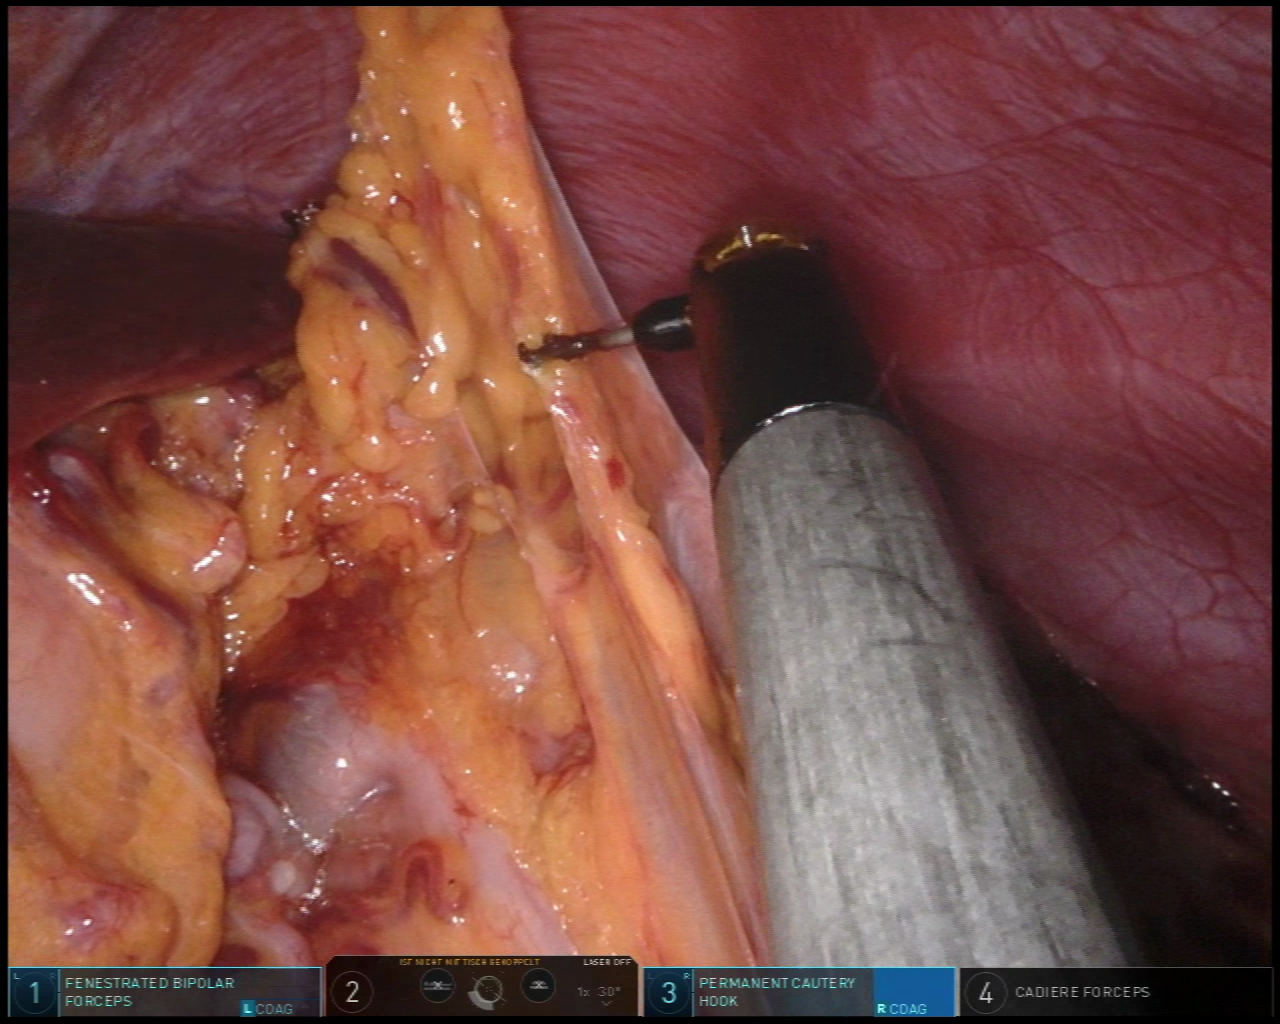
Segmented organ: abdominal_wall
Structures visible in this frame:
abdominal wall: yes
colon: no
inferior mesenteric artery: no
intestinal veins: no
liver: yes
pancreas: no
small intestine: no
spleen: no
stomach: yes
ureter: no
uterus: no
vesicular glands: no